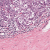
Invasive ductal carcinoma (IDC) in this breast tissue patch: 0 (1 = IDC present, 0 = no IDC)